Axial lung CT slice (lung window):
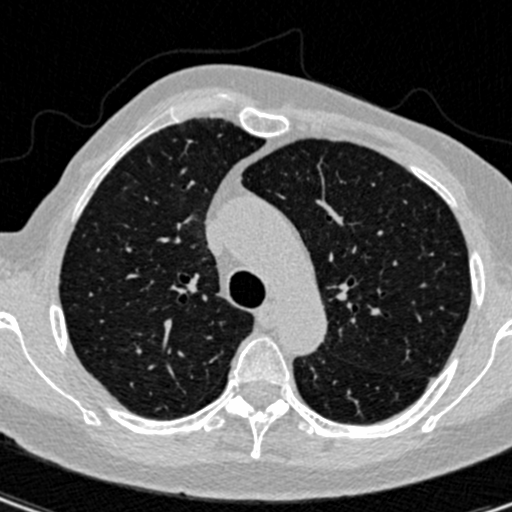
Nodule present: no